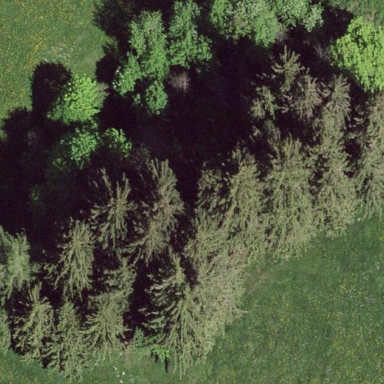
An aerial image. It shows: Forest area.